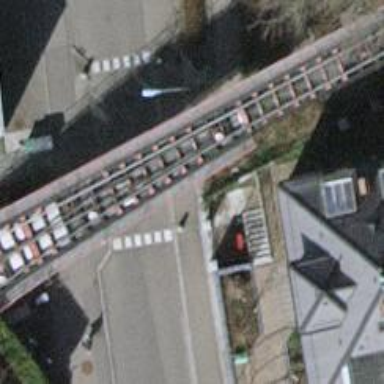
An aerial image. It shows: Public transport stop position.